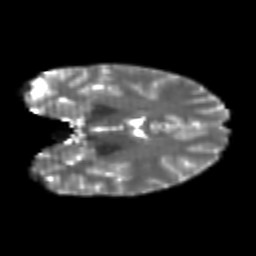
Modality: T2w
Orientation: coronal
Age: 24
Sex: female
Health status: healthy
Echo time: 0.074 s